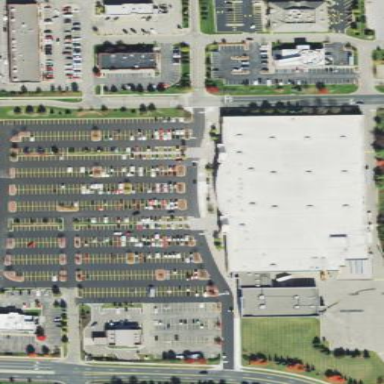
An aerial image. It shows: Retail building.